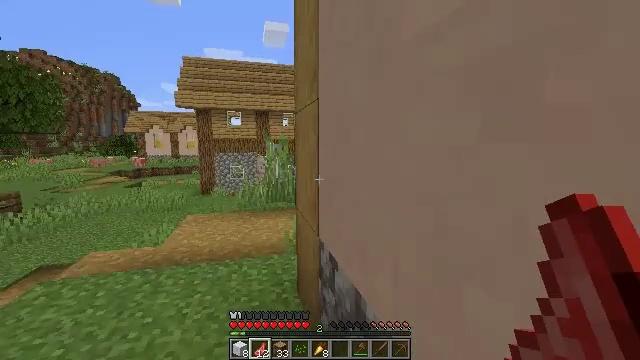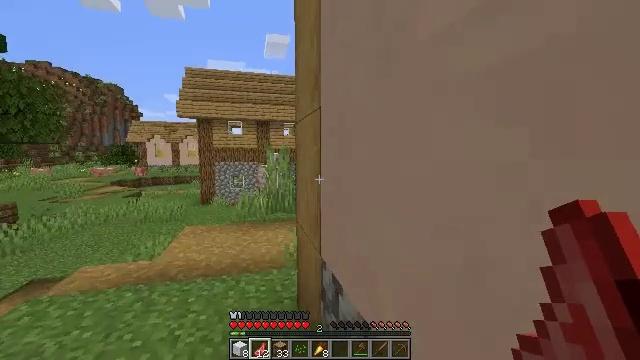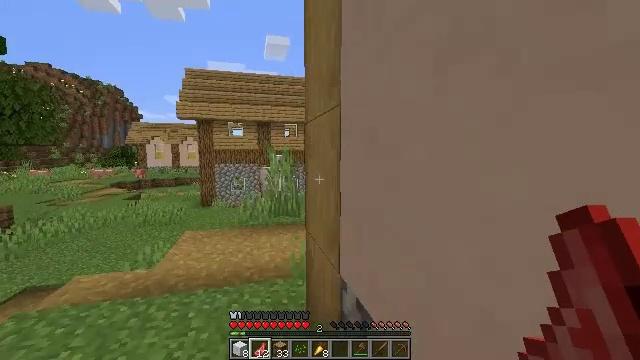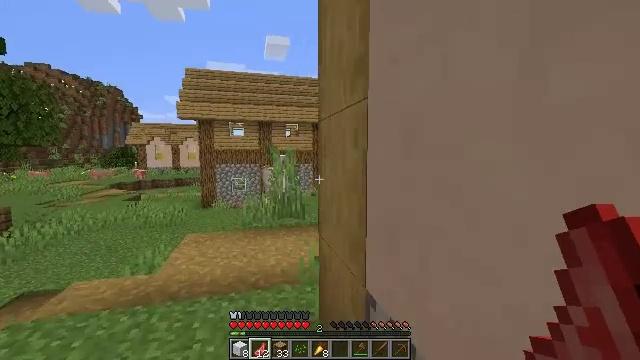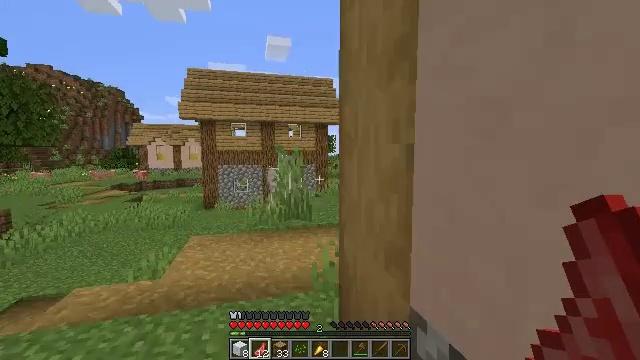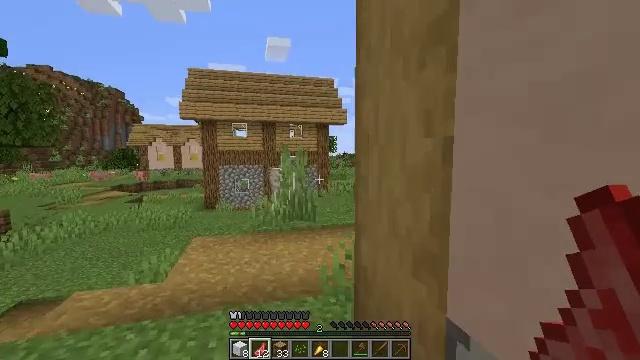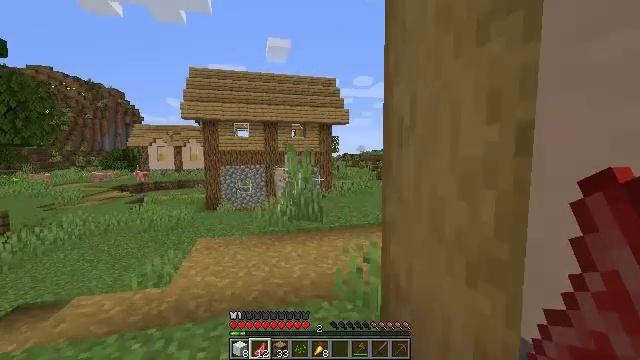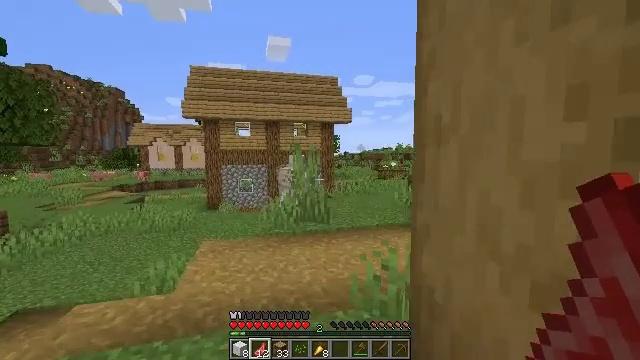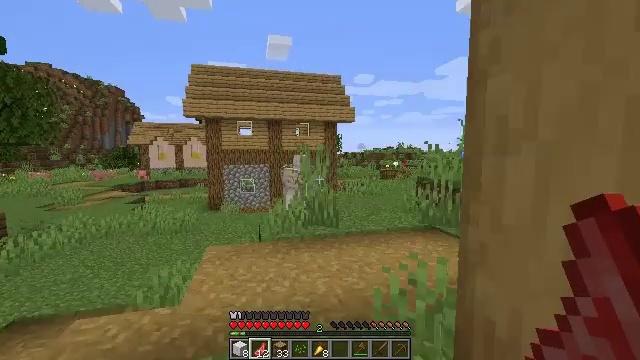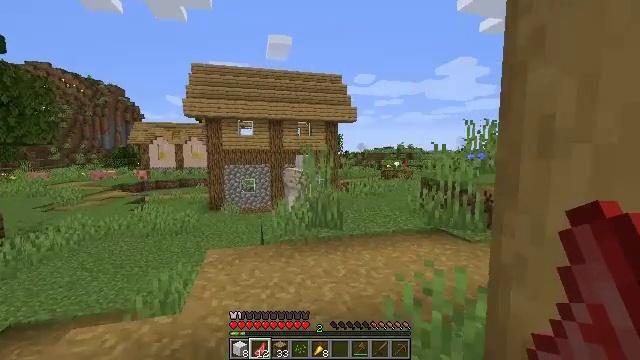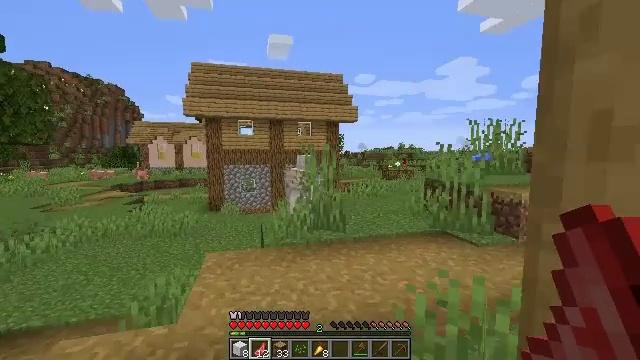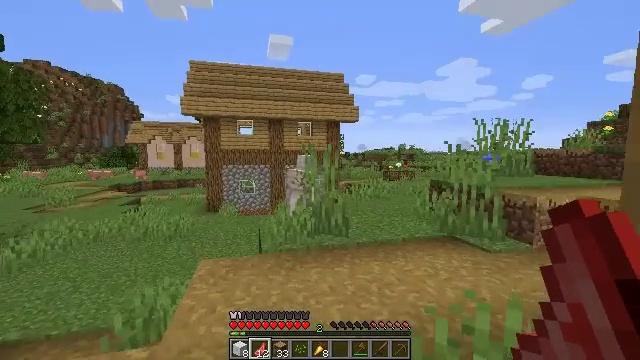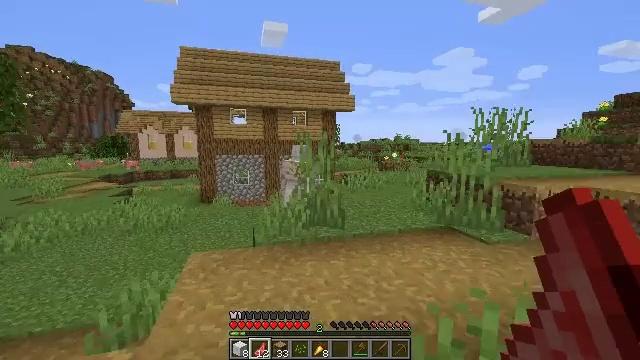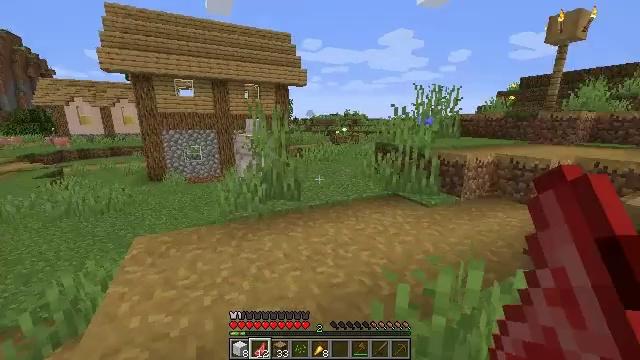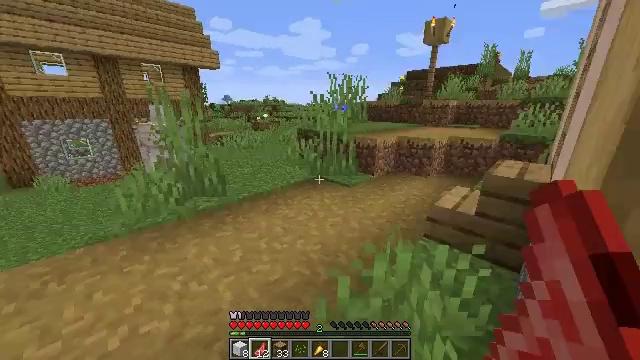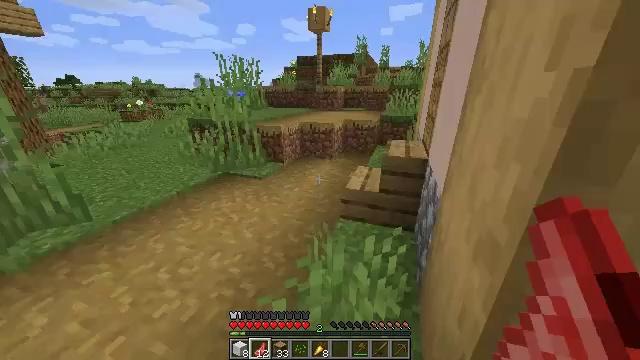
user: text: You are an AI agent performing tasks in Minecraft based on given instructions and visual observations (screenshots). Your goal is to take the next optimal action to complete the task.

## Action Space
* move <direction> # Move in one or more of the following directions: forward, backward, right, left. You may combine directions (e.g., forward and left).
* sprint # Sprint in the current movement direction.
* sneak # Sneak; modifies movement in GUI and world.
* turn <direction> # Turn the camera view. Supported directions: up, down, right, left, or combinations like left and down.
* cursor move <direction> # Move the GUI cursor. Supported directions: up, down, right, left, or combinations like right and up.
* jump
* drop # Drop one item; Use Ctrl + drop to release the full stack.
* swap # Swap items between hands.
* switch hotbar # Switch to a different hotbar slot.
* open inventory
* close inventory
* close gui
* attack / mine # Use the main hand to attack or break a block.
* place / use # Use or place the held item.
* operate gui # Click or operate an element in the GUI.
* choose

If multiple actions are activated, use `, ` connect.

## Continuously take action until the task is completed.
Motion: motion action
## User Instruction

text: Break the brewing stand to collect it.
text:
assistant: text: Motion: move forward and move left, turn up
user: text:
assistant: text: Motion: move forward and move left
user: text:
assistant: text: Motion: move forward and move left
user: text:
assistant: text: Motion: move forward and move left
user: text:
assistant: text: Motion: move forward and move left
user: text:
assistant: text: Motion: move forward and move left
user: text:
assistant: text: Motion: move forward and move left
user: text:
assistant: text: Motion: move forward and move left
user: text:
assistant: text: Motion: move forward
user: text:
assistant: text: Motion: move forward
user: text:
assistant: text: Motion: move forward
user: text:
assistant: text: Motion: move forward, sprint, turn right and down
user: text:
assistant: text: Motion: move forward, sprint, turn right and down
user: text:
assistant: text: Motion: move forward, sprint, turn right and down
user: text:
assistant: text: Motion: move forward, sprint, turn right and down
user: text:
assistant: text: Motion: move forward, turn right and down
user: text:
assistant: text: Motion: move forward, turn right
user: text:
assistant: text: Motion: move forward, turn right
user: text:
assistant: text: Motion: move forward, turn right
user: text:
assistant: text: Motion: move forward, turn right
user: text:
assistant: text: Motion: move forward
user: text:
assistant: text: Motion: move forward and move left
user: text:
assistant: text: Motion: move forward and move left
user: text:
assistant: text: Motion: move forward and move left
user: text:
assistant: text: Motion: move forward and move left
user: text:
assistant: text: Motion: move forward and move left
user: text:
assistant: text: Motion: move left
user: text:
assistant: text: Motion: move left, turn right and up
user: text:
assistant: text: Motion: move left, turn right
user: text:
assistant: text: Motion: turn right